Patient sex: F
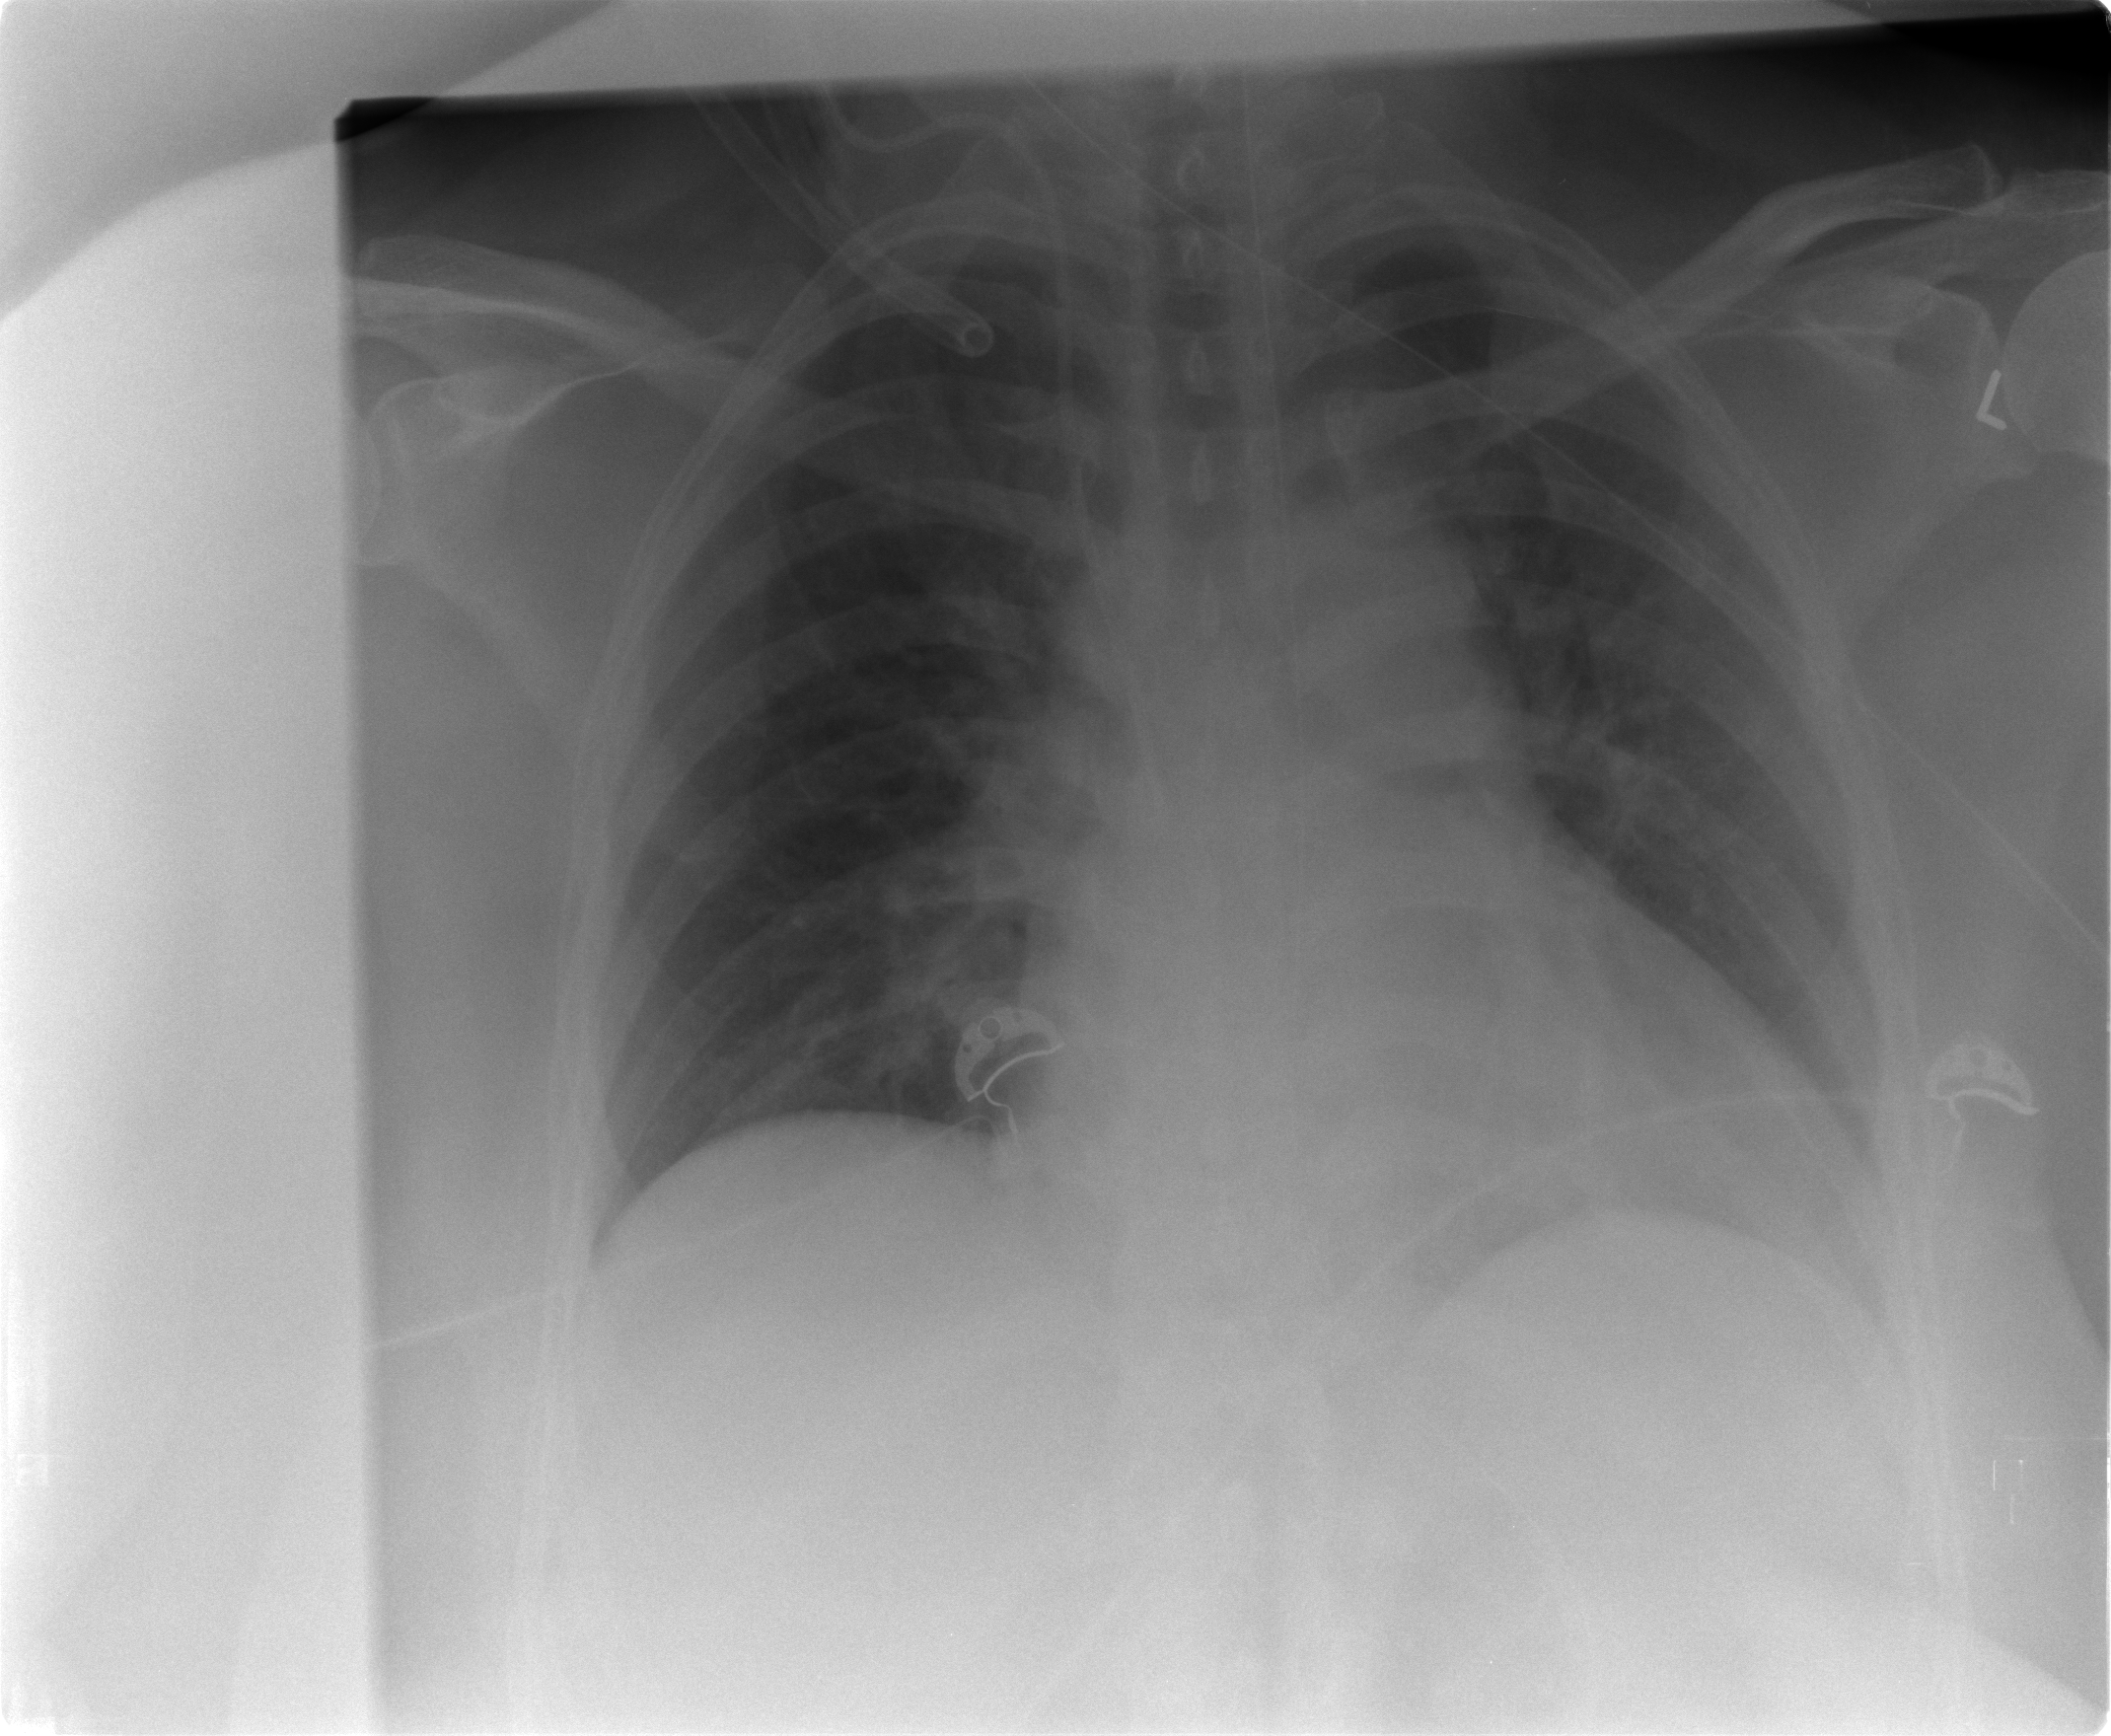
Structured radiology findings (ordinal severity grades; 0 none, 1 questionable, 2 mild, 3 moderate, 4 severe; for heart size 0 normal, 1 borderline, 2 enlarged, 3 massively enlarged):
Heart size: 0
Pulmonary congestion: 2
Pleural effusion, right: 0
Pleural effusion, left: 0
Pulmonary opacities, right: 0
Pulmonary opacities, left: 0
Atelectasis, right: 0
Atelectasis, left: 0